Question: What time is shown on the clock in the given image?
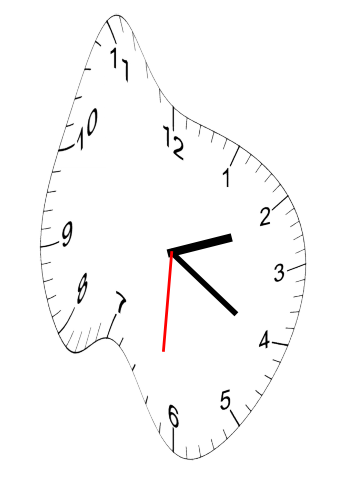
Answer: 02:20:31